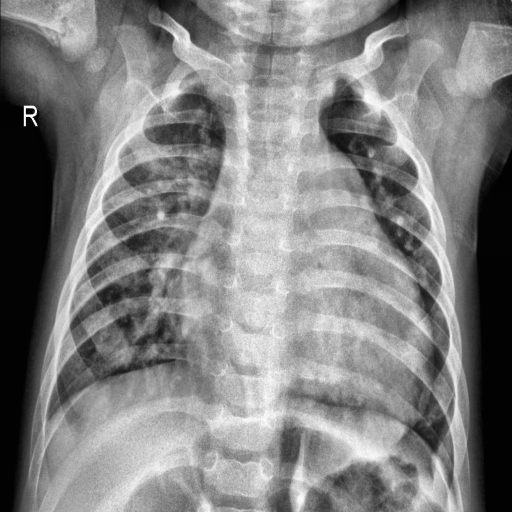
Finding: PNEUMONIA